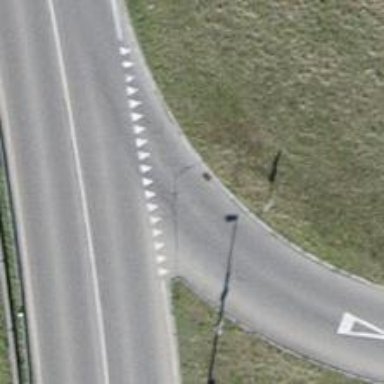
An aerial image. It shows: Road with "give way" sign.